I will show an image sequence of human cooking. I have annotated the images with numbered circles. Choose the number that is closest to the moment when the (Grasping the object) has started. You are a five-time world champion in this game. Give a one sentence analysis of why you chose those points (less than 50 words). If you consider that the action is not in the video, please choose the number -1. Provide your answer at the end in a json file of this format: {"points": []}
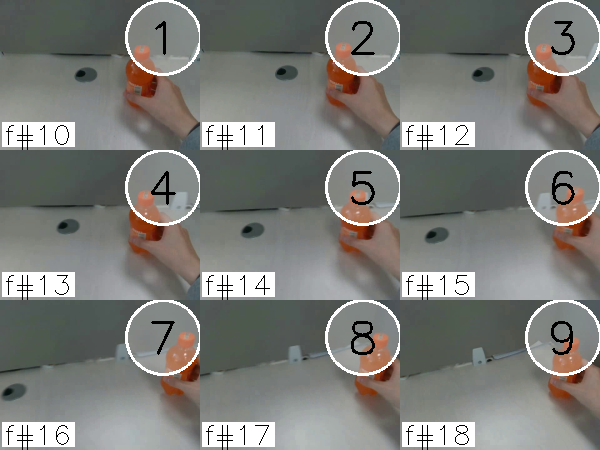
Frame 1 shows the clearest moment of hand-object contact.
{"points": [1]}